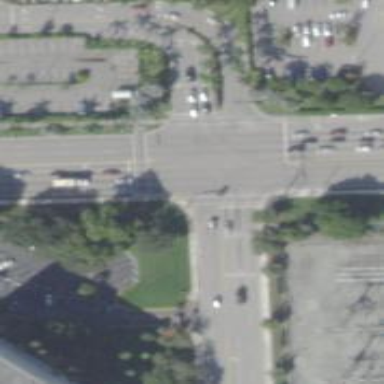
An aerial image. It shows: Asphalt footway with uncontrolled crossing marked with lines.